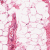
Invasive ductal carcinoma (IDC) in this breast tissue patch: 0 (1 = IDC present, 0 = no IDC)